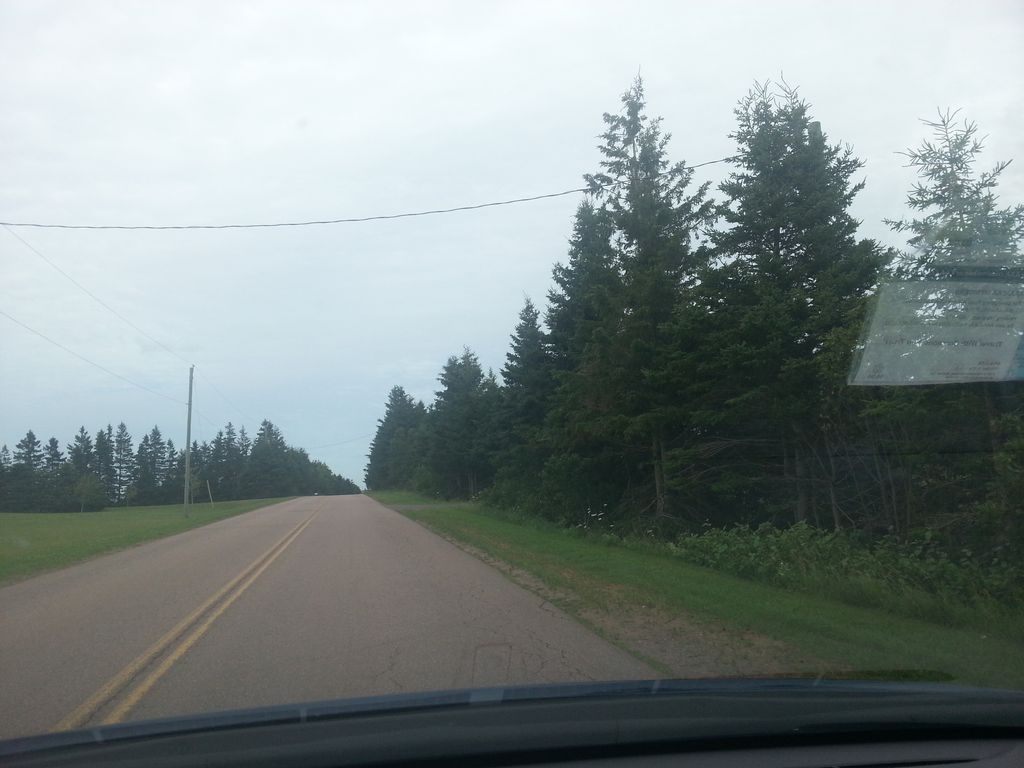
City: charlottetown